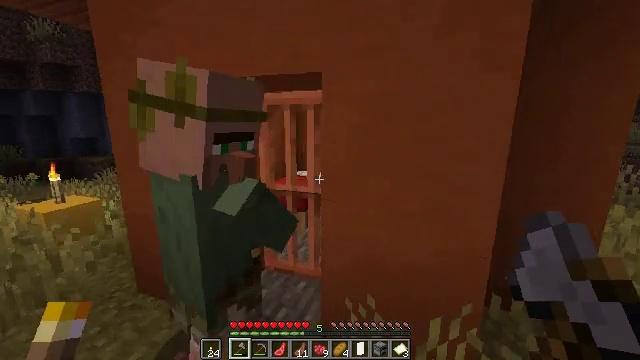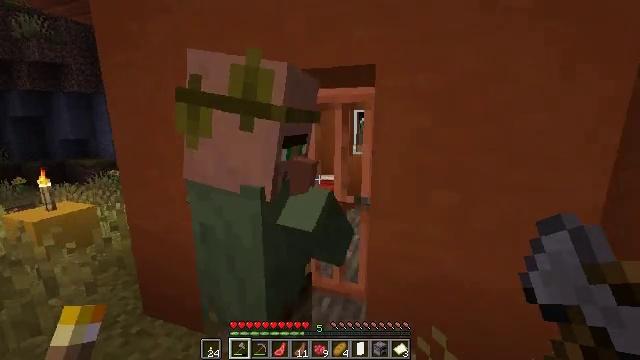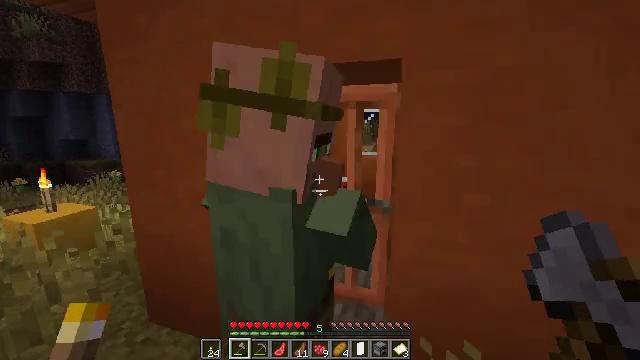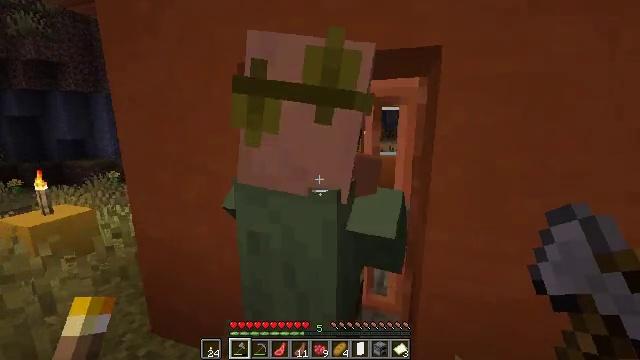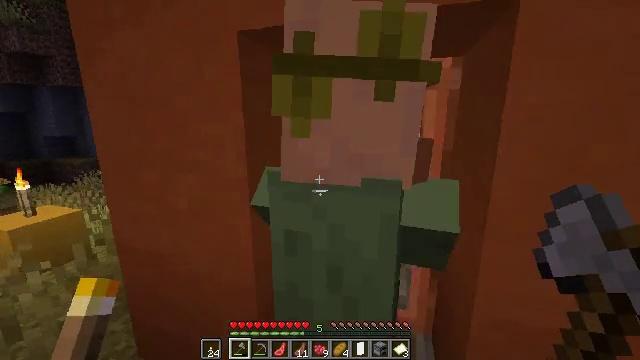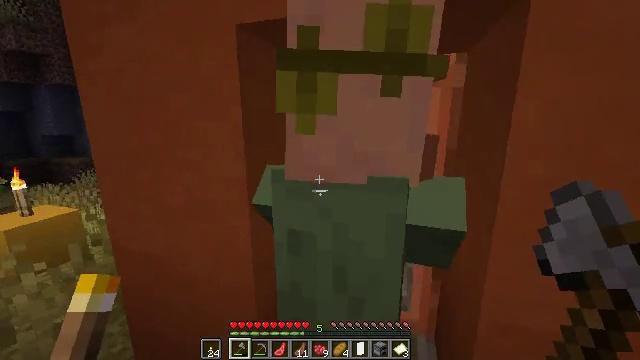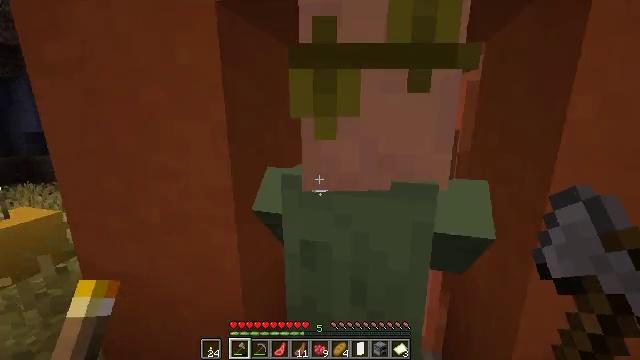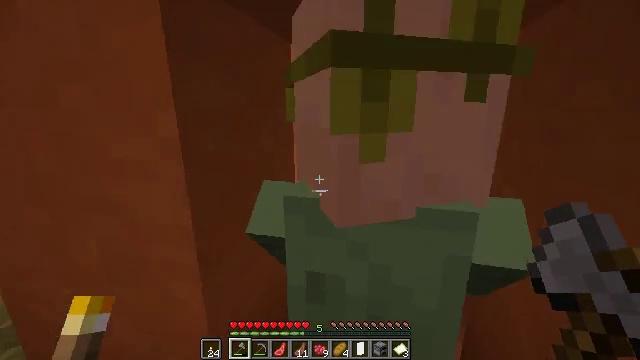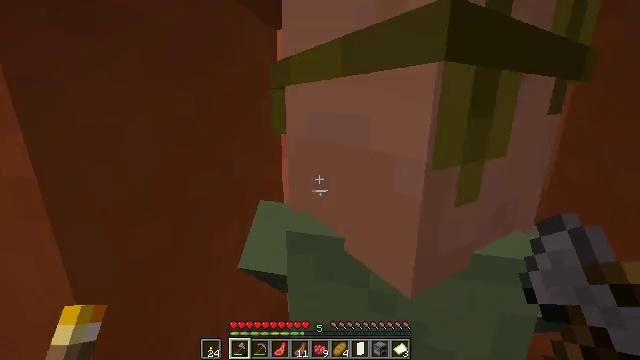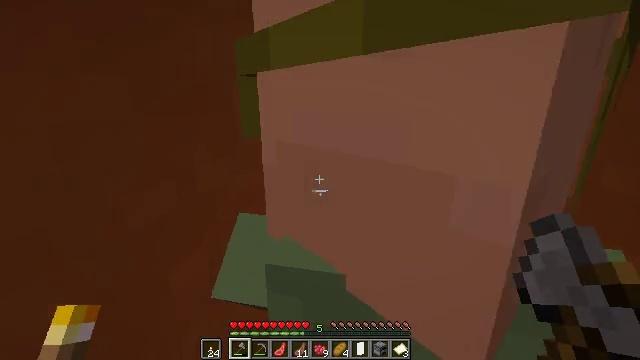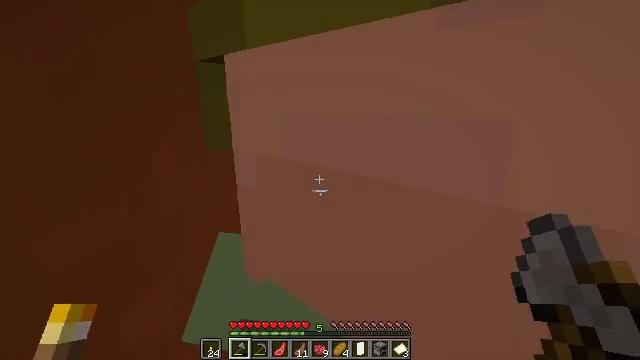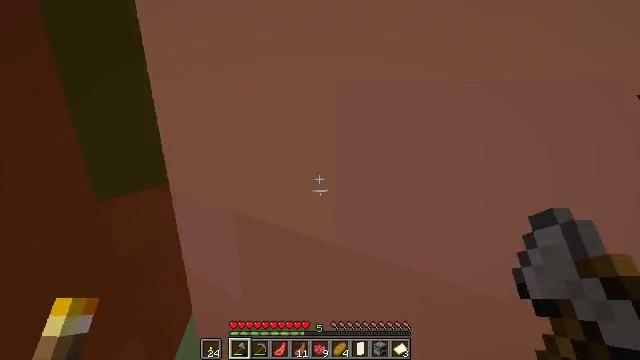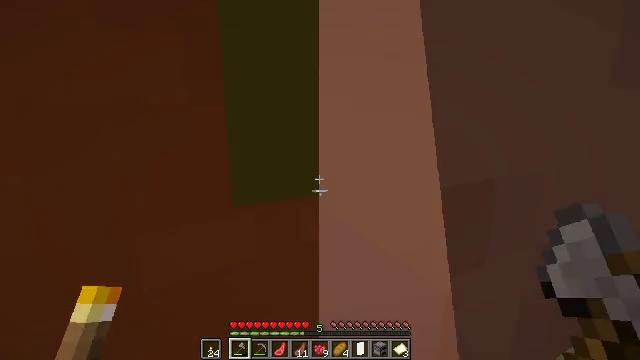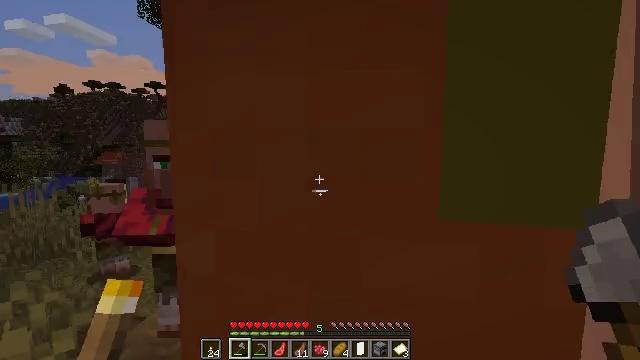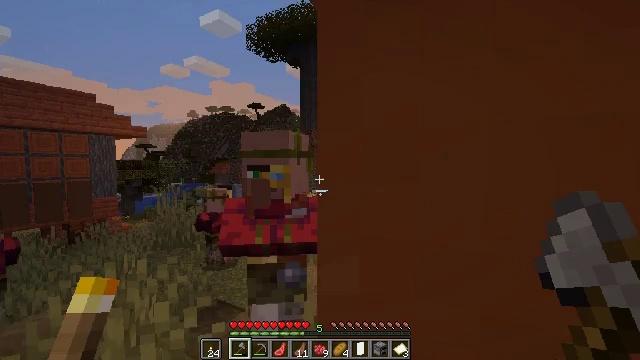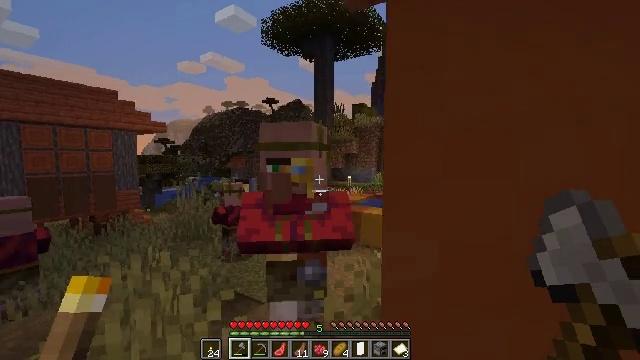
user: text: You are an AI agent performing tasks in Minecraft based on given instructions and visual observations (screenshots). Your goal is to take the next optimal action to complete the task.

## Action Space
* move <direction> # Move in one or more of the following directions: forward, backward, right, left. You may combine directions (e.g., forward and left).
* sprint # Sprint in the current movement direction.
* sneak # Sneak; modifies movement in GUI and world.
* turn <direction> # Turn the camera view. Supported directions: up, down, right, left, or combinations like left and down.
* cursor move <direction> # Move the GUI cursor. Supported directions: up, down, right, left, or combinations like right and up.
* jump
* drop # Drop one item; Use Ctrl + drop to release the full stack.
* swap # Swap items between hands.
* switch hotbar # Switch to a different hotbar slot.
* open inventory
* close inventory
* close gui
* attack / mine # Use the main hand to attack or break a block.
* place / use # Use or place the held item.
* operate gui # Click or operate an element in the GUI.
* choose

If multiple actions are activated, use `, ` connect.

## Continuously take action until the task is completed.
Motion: motion action
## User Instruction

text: Mine the brown wall banner to collect it.
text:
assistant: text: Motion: move forward and move left, turn right
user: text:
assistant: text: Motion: move forward and move left
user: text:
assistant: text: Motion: move forward
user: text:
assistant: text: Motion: move forward
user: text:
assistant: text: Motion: move forward
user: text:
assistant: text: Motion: move forward, turn right
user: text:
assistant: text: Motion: move forward, turn right and down
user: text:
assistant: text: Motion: move forward
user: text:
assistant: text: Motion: move forward, turn right and down
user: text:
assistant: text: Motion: move forward
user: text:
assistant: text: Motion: turn left
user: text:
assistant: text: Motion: turn left and up
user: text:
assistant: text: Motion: turn left and up
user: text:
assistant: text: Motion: move forward, turn left and up
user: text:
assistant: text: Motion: move forward, turn left and down
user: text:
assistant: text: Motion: no_op
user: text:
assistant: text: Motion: move forward
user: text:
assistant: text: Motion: move forward
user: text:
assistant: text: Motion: move forward and move left
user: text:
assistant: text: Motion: move forward and move left, turn left and up
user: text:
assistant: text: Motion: move forward and move left, turn up
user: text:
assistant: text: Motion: move forward and move left
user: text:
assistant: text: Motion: move forward and move left
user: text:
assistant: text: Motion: move forward and move left
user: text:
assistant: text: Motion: move forward and move left, turn right and down
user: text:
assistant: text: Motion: move forward and move left, turn right and down
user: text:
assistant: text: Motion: move forward and move left, turn right and down
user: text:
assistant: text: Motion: move forward and move left, turn right and down
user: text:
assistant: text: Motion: move forward and move left, turn right
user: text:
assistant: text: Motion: move forward, turn right